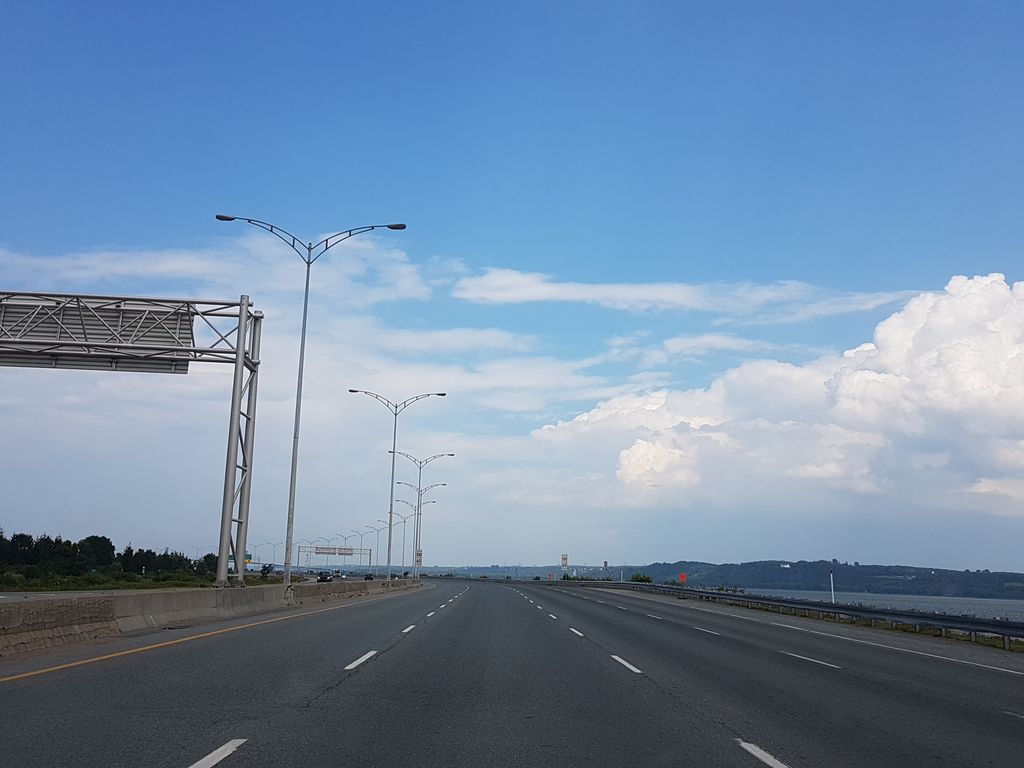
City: quebec_city